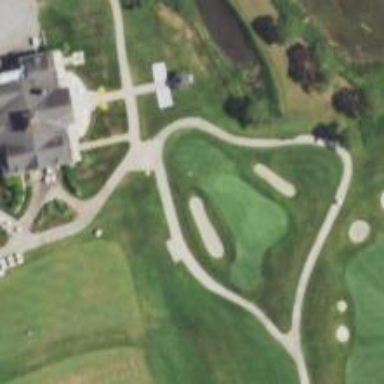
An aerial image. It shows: Service road used as golf cart path.